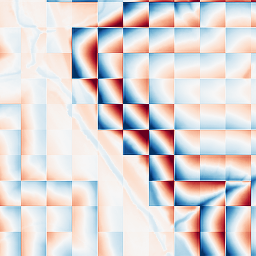
Category: wavelet
Decomposition family: wavelet_biorthogonal
Decomposition parameters: wavelet: bior1.3
level: 5
Upsampling method: quintic
Upsampling parameters: scale: 4
Upsampling scale: 4